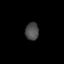
Tissue: prostate
Cell type: T cells
Senescence score: 0.3031
Nuclear area (px): 230
Mean DAPI intensity: 75.509